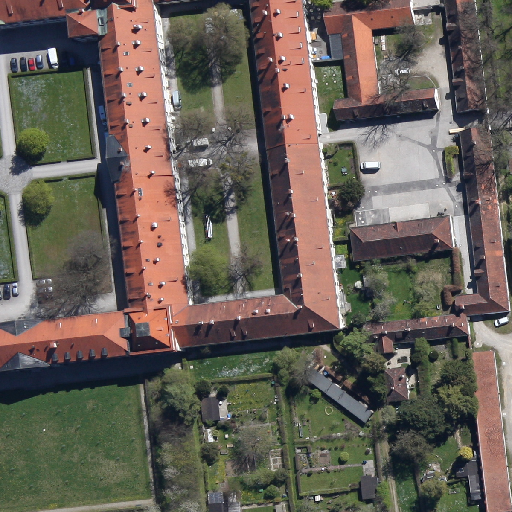
Referring expression: van in the parking area